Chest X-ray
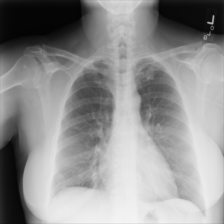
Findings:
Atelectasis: negative
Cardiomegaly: negative
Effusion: negative
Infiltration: negative
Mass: negative
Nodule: negative
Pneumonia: negative
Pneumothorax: negative
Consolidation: negative
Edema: negative
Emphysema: negative
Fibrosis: negative
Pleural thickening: negative
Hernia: negative